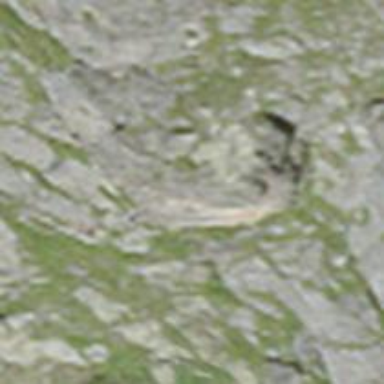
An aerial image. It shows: Natural cliff.